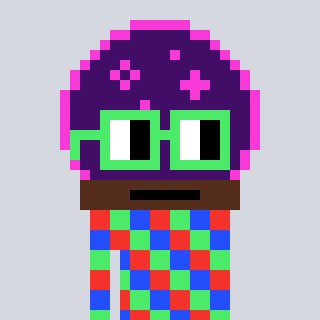
a pixel art character with square light green glasses, a crystalball-shaped head and a rust-colored body on a cool background